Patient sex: F
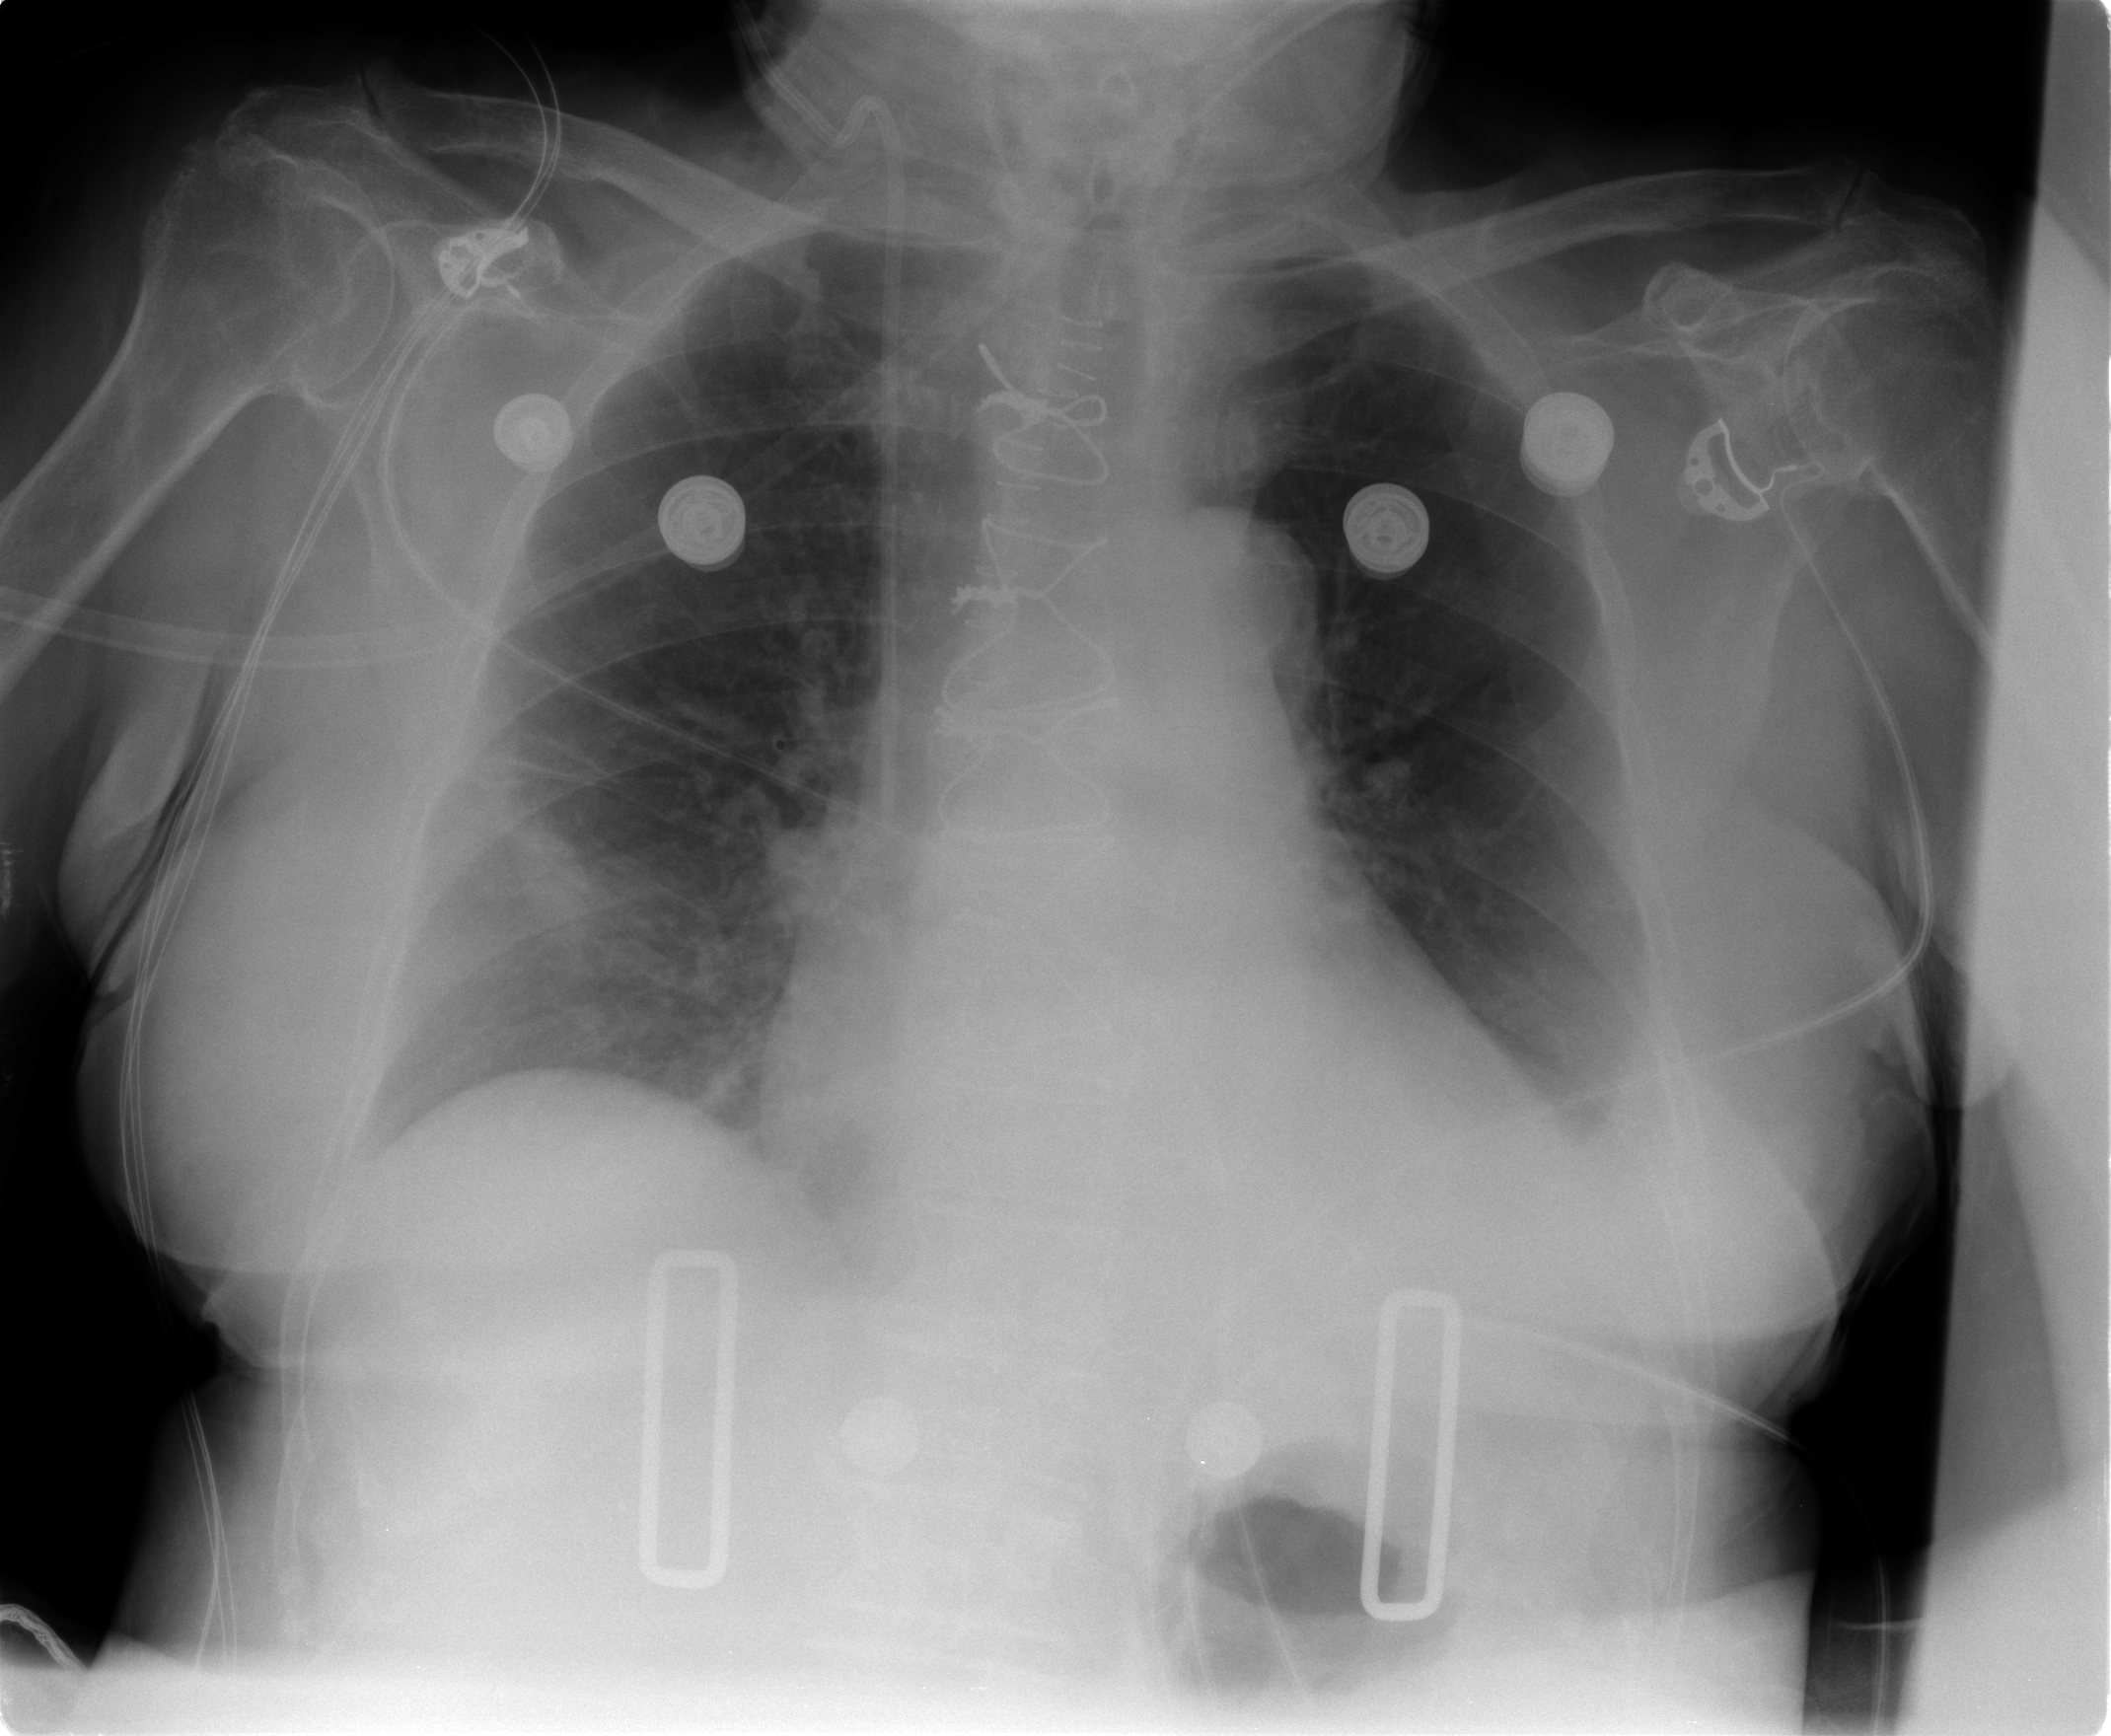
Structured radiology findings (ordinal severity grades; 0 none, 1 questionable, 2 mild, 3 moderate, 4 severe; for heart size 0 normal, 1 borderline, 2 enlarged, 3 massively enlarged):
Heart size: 0
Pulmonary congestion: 0
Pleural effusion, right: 0
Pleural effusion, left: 1
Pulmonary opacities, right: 0
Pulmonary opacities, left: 0
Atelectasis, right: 0
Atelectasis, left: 0